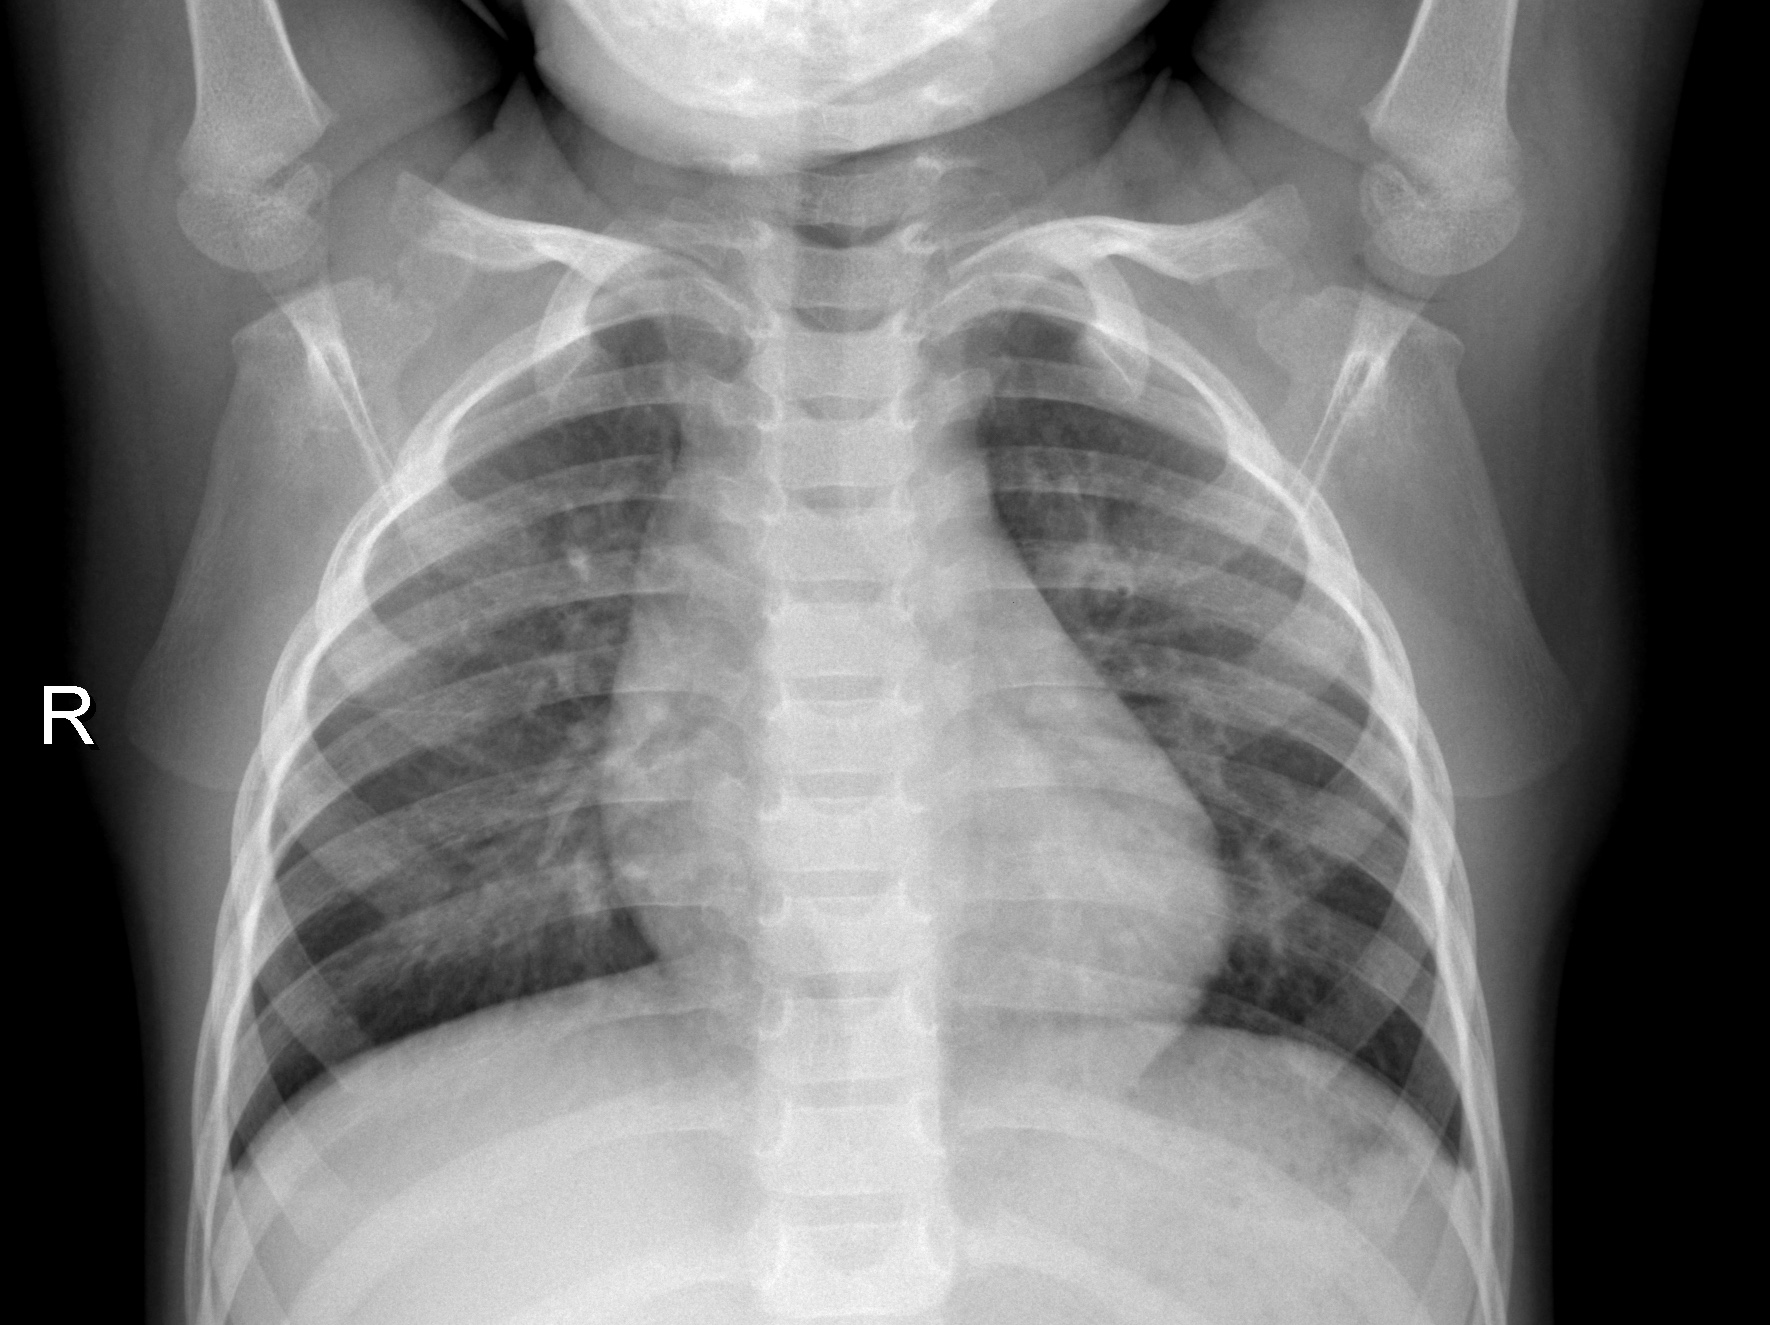
Diagnosis: NORMAL